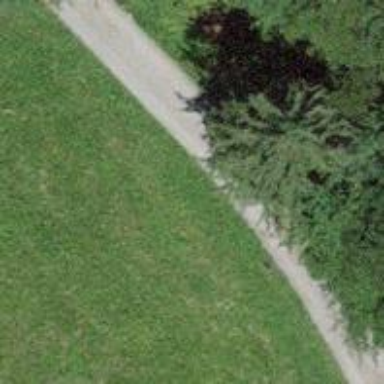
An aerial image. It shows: Red bench.